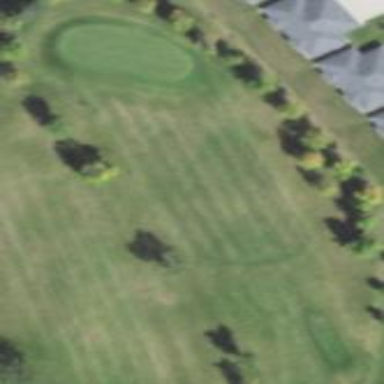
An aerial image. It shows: Golf fairway surrounded by grass.